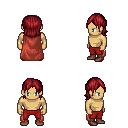
a pixel art fantasy rpg character, male body template, human, tanned skin, maroon cape, red pants, brunette long bangs hairstyle, brown shoes, four views (front, back, left, right), 2x2 character sprite sheet, small pixel art, hard edges, no anti-aliasing